Question: my source
'''
@RequestMapping(value = "/", method=RequestMethod.GET)
public ModelAndView mainPage() {
ModelAndView model = new ModelAndView("uploadPage");
model.addObject("msg", "hello world");
return model;
}
'''
my web.xml
'''
<?xml version="1.0" encoding="ISO-8859-1"?>
<!DOCTYPE web-app PUBLIC
"-//Sun Microsystems, Inc.//DTD Web Application 2.3//EN"
"http://java.sun.com/dtd/web-app_2_3.dtd" >
<web-app>
<display-name>Archetype Created Web Application</display-name>
<servlet>
<servlet-name>dispatcher</servlet-name>
<servlet-class>
org.springframework.web.servlet.DispatcherServlet
</servlet-class>
<init-param>
<param-name>contextConfigLocation</param-name>
<param-value>/WEB-INF/spring/mvc/servlet-context.xml</param-value>
</init-param>
<load-on-startup>1</load-on-startup>
</servlet>
<servlet-mapping>
<servlet-name>dispatcher</servlet-name>
<url-pattern>/*</url-pattern>
</servlet-mapping>
<welcome-file-list>
<welcome-file></welcome-file>
</welcome-file-list>
</web-app>
'''
but when executed "mainPage method", jsp page look like source code with "text/plain" type, instead normally page...
'''
<%@ page language="java" contentType="text/html; charset=ISO-8859-1"
pageEncoding="ISO-8859-1"%>
<%@ taglib prefix="c" uri="http://java.sun.com/jsp/jstl/core"%>
<!DOCTYPE html PUBLIC "-//W3C//DTD HTML 4.01 Transitional//EN" "http://www.w3.org/TR/html4/loose.dtd">
<html>
<head>
<%@ page isELIgnored="false" %>
<title>Hello Spring MVC</title>
</head>
<body>
<h2>
<c:out value="${msg}" />
</h2>
</body>
</html>
'''
help

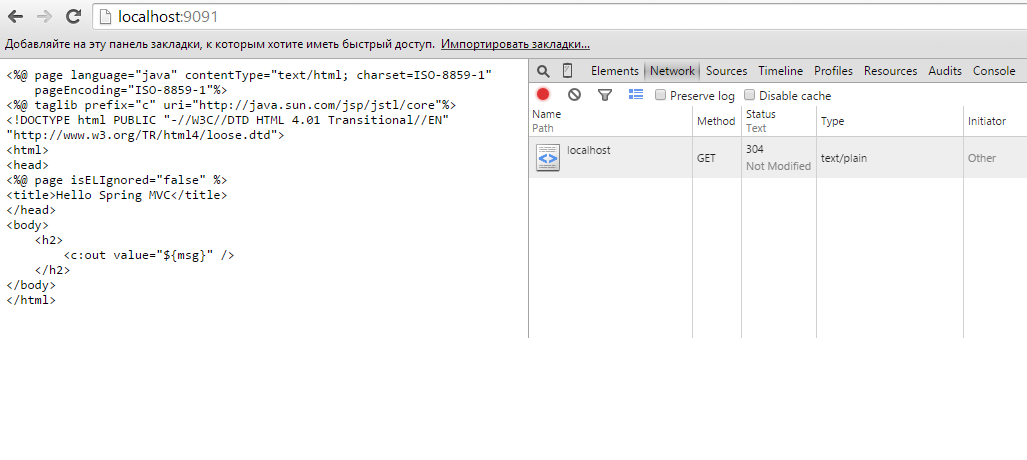
Answer: Ok I got it, I think. Change the
'''
<servlet-mapping>
<servlet-name>dispatcher</servlet-name>
<url-pattern>/*</url-pattern>
</servlet-mapping>
'''
to either this
'''
<servlet-mapping>
<servlet-name>dispatcher</servlet-name>
<url-pattern>*</url-pattern>
</servlet-mapping>
'''
or
'''
<servlet-mapping>
<servlet-name>dispatcher</servlet-name>
<url-pattern>/</url-pattern>
</servlet-mapping>
'''
Whichever works for you. Credits to <URL>.